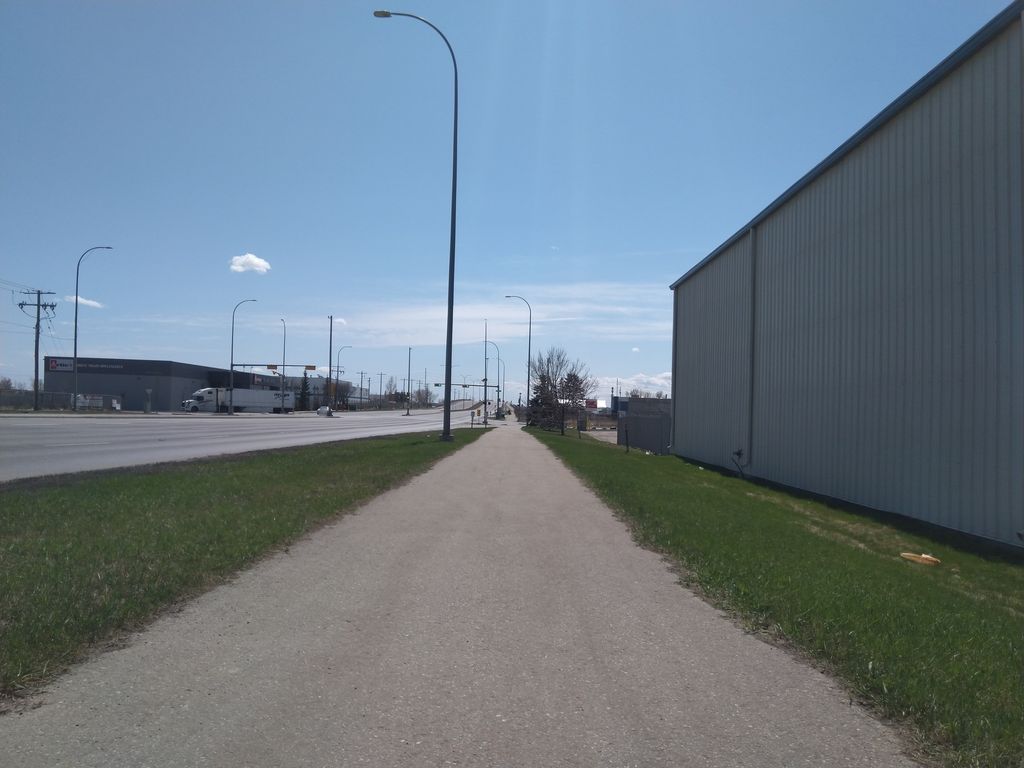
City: calgary